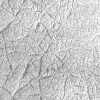
Atmospheric dust classification: not_dusty